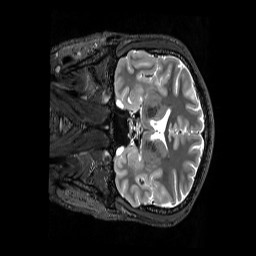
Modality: T2w
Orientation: coronal
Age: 24
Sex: male
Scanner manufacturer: siemens
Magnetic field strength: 3 T
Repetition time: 3.2 s
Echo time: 0.728 s